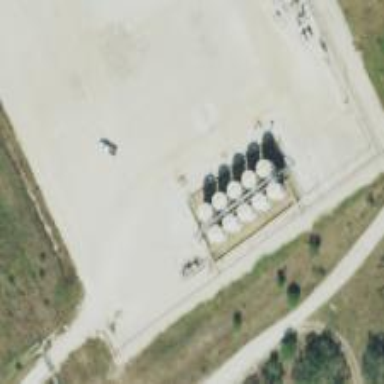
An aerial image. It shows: Storage tank that is man-made.